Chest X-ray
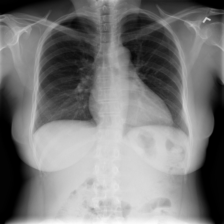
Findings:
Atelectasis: negative
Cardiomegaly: positive
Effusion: negative
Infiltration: negative
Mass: negative
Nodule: negative
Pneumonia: negative
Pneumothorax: negative
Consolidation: negative
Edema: negative
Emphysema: negative
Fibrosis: negative
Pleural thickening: negative
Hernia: negative